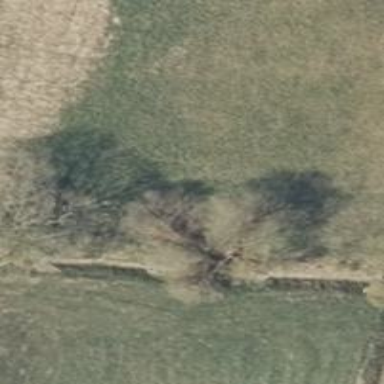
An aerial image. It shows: Deciduous broadleaved tree.